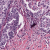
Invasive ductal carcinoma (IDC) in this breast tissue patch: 0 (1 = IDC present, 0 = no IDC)